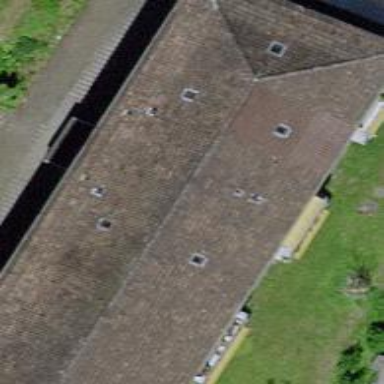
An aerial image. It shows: Hipped roof apartment building.